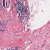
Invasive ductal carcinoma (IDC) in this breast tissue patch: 0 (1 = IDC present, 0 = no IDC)